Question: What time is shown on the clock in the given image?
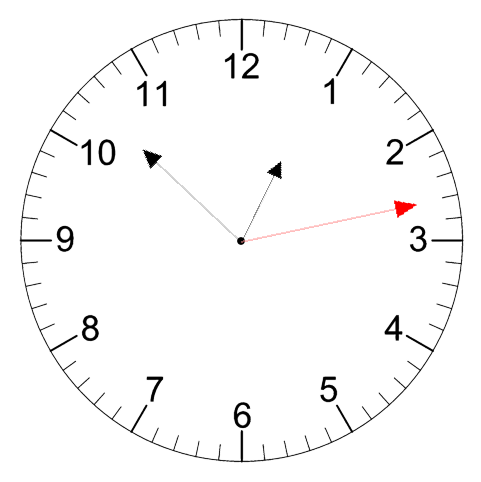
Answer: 12:52:13